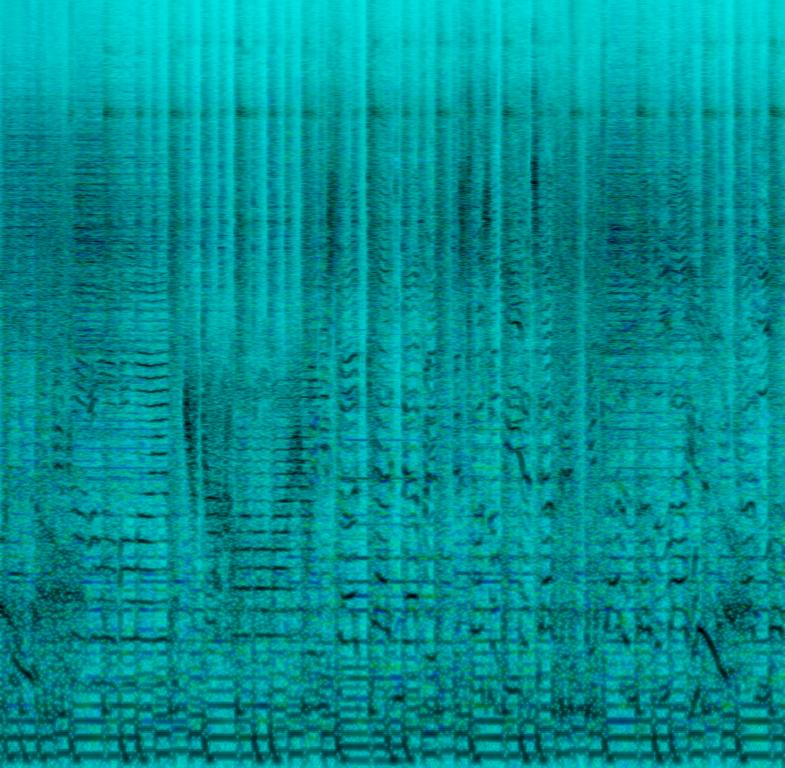
This is a kids song in the style of pop punk. There is a male vocalist singing in a playful manner. It is joined occasionally by a robotic voice and the roars of a lion. The electric guitar and the bass guitar are playing a simple theme. The rhythmic background consists of a fast tempo acoustic drum beat. The atmosphere is cheerful. It could go well in the soundtrack of a kids show.